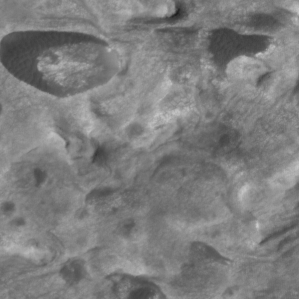
Label: non_frost